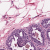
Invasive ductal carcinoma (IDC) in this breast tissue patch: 0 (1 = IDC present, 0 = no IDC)